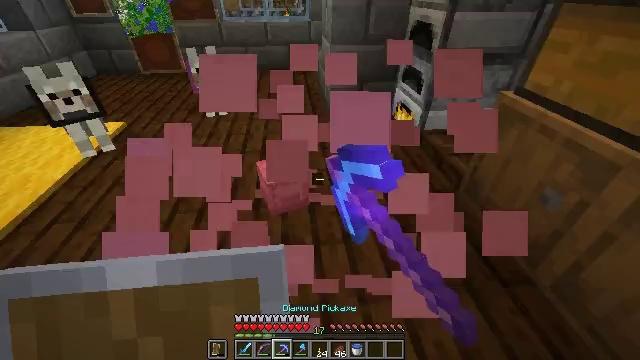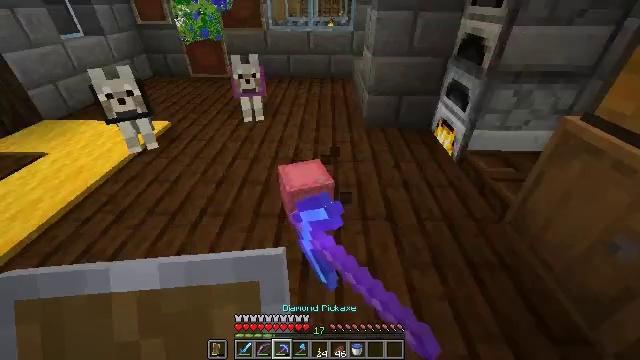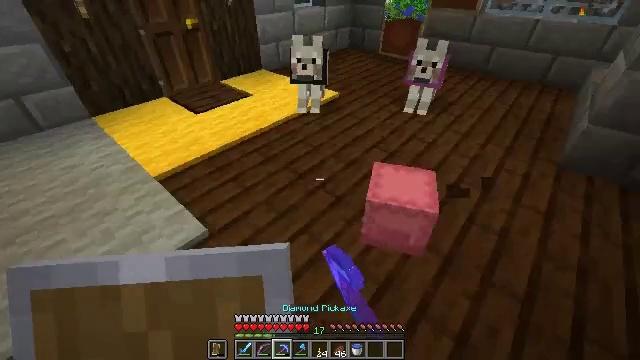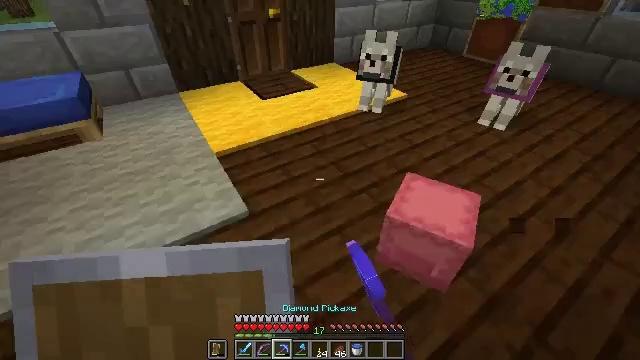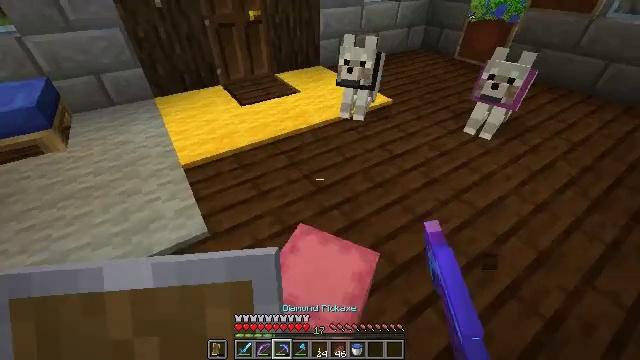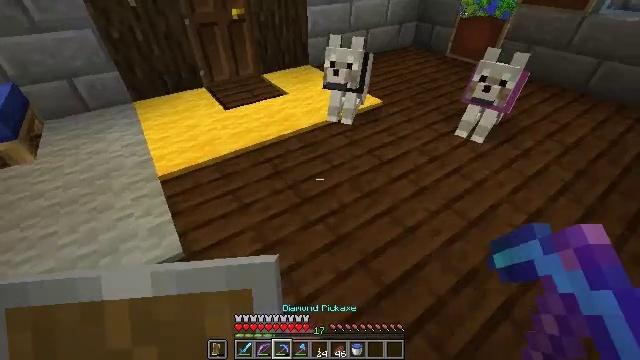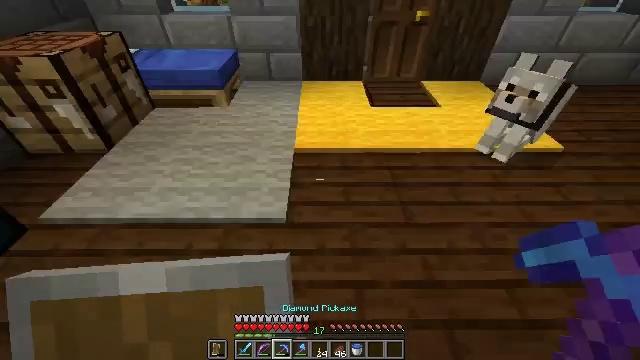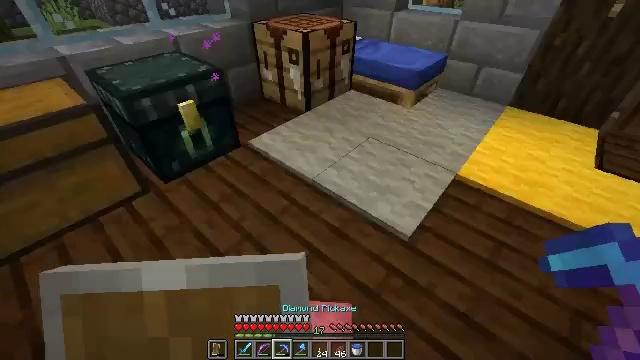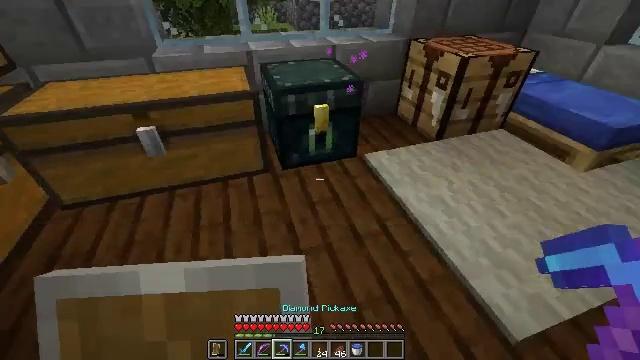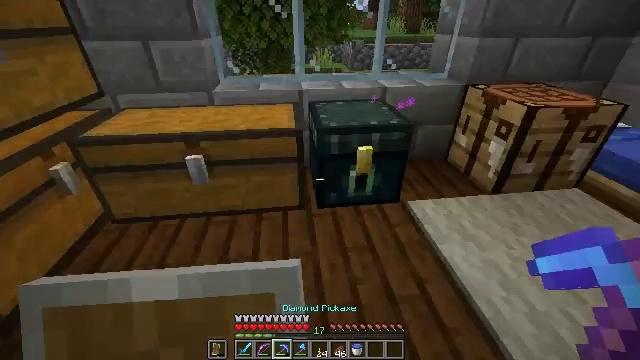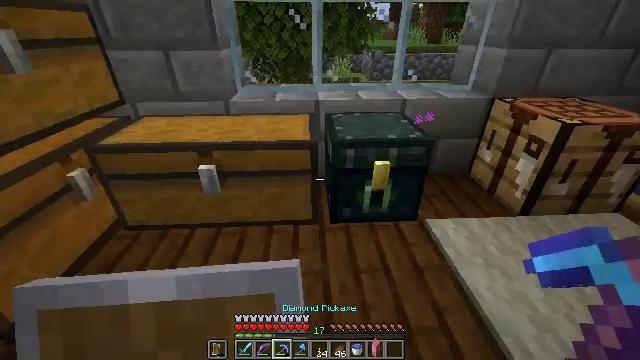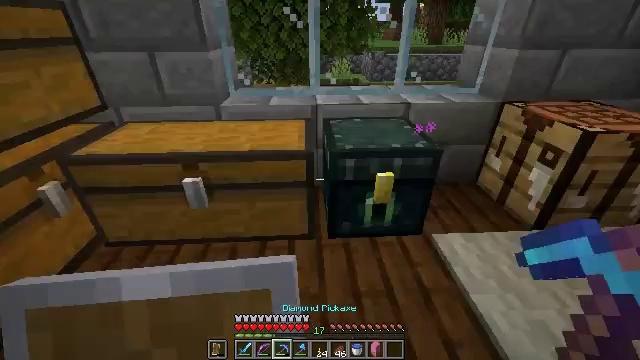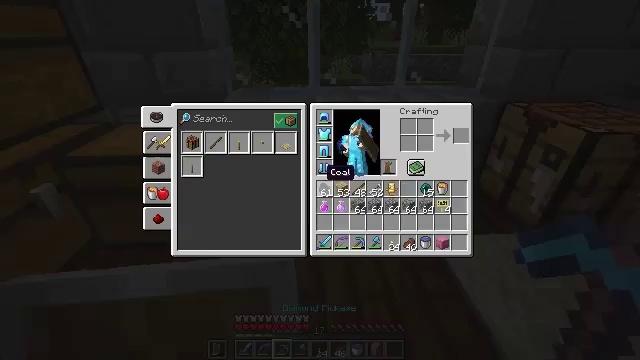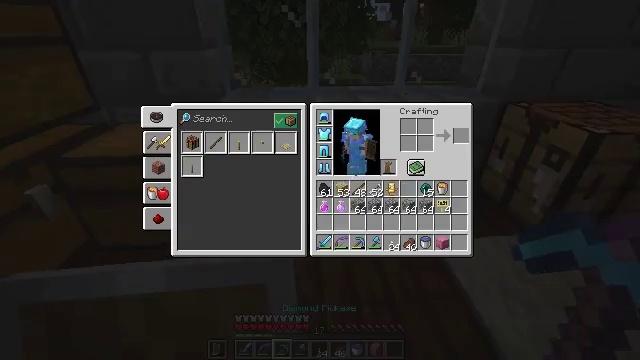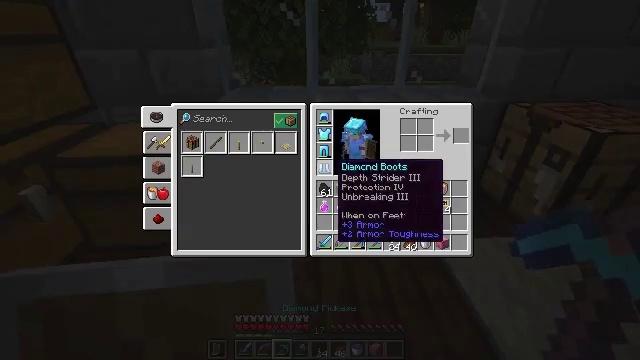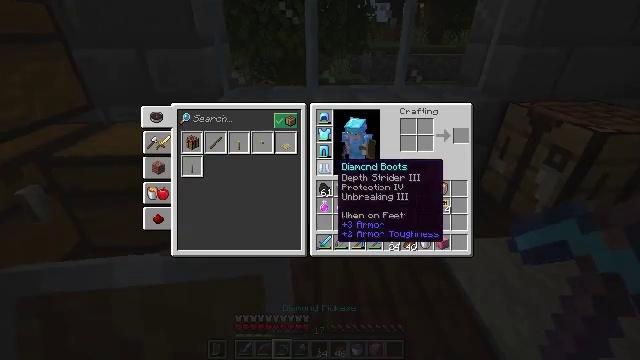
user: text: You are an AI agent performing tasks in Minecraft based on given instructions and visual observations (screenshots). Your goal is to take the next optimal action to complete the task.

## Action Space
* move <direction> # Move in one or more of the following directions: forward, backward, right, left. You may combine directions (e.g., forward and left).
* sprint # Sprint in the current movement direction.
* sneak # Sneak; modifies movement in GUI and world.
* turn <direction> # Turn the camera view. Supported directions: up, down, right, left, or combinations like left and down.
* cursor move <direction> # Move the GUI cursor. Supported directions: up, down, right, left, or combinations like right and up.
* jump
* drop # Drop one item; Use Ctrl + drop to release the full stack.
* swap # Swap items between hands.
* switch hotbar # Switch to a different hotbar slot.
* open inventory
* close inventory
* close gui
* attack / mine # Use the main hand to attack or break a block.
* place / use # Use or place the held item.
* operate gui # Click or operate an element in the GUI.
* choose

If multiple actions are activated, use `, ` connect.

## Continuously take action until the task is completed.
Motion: motion action
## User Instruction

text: Open the crafting table to craft a honey block.
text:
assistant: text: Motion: move forward and move right, turn left and up
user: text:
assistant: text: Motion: move forward and move right, turn left and down
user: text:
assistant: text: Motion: move forward and move right, turn left and down
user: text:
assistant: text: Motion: move forward and move right
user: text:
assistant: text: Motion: move forward, turn right
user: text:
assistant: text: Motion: turn left
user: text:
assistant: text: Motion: move forward, turn left
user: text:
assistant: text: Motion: move forward, turn left and up
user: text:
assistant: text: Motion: move forward, turn left and up
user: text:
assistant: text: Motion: move forward, turn left and up
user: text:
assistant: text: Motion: no_op
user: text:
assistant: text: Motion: open inventory
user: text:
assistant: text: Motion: open inventory
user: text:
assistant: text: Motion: cursor move right, open inventory
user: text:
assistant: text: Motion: no_op
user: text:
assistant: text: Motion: no_op
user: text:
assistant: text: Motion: no_op
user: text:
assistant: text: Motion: cursor move right and up
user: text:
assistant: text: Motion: cursor move right
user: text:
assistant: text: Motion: no_op
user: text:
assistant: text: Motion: cursor move left
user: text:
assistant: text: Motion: no_op
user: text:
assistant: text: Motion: no_op
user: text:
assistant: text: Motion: turn right
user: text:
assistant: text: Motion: turn right and up
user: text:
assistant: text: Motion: turn left
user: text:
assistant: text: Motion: turn left and down
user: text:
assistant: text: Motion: turn left and up
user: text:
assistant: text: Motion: no_op
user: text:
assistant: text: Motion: no_op